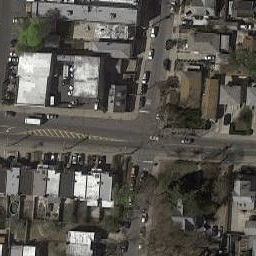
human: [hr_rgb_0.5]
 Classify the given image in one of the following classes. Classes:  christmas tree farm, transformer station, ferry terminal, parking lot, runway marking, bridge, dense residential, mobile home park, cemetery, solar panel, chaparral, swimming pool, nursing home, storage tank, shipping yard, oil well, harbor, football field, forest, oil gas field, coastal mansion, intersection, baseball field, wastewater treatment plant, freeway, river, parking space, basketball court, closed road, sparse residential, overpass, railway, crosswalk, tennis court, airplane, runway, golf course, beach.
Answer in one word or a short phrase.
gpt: intersection